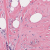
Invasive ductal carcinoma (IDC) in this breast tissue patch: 0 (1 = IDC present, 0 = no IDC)